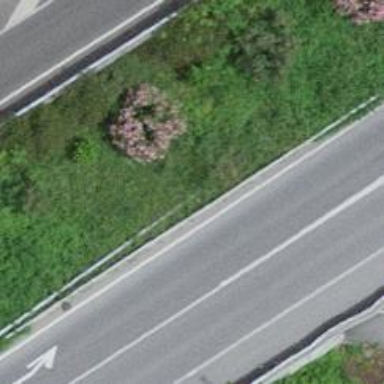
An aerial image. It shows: Asphalt tunnel on trunk link highway.